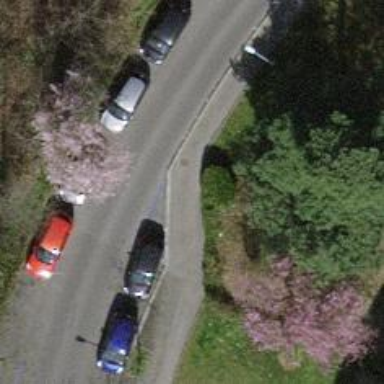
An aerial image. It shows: Residential road with asphalt surface. There is sidewalk on the left side.